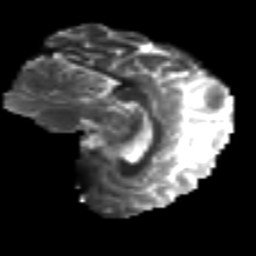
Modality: T2w
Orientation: sagittal
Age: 38
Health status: ill
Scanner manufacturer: philips
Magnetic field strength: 3 T
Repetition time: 9 s
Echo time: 0.127 s